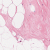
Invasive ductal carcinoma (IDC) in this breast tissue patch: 0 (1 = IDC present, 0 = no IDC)